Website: lowes
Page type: payment
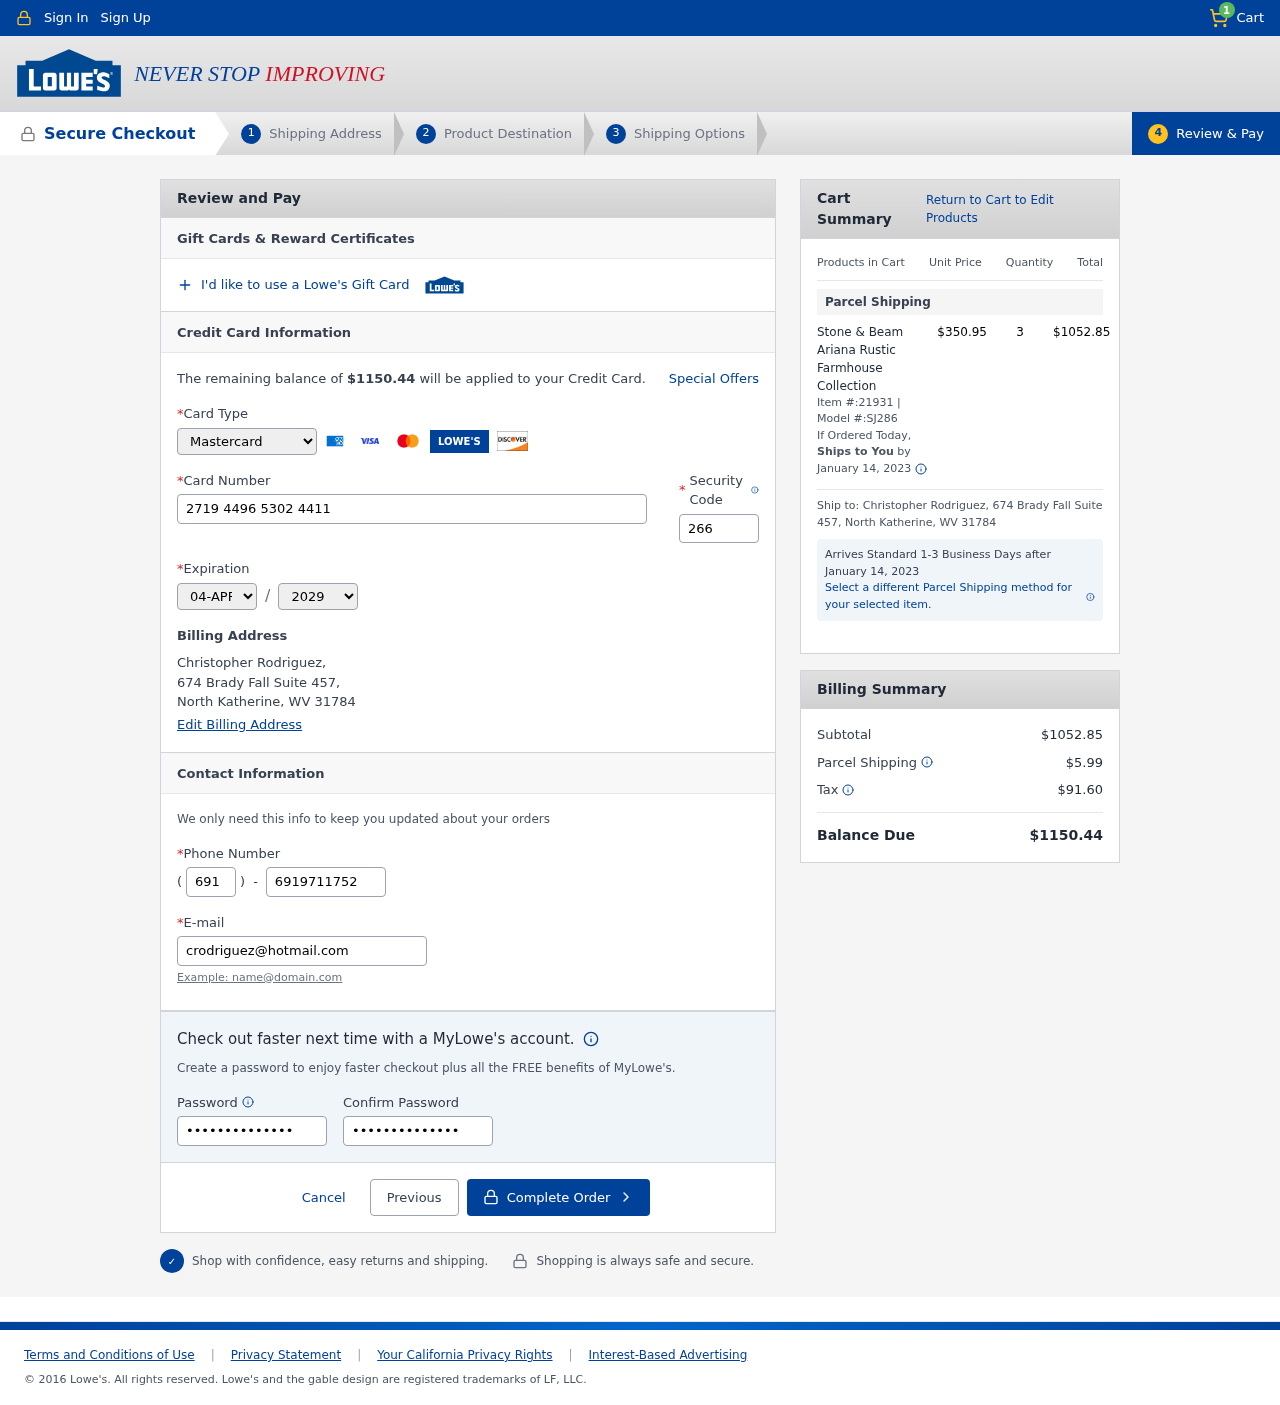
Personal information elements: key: PII_CARD_CVV
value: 266
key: PII_CARD_EXPIRY_MONTH
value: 04
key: PII_CARD_EXPIRY_YEAR
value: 29
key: PII_CARD_NUMBER
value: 2719 4496 5302 4411
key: PII_CARD_TYPE
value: Mastercard
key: PII_CITY_STATE_ZIP
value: North Katherine, WV 31784
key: PII_EMAIL
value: crodriguez@hotmail.com
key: PII_FULLNAME
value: Christopher Rodriguez,
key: PII_PHONE
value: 6919711752
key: PII_PHONE_AREA
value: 691
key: PII_STREET
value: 674 Brady Fall Suite 457
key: PII_STREET
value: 674 Brady Fall Suite 457,
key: PII_FULLNAME2
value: Christopher Rodriguez
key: PII_CITY
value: North Katherine
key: PII_STATE_ABBR
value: WV
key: PII_POSTCODE
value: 31784
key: PII_POSTCODE_FULL
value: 31784
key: PII_CITY_STATE
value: North Katherine, WV
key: PII_POSTCODE_NUMERIC
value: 31784
Product elements: key: PRODUCT1_NAME
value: Stone & Beam Ariana Rustic Farmhouse Collection
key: PRODUCT1_PRICE
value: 350.95
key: PRODUCT1_QUANTITY
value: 3
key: PRODUCT1_ITEM
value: Item #:21931
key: PRODUCT1_MODEL
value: Model #:SJ286
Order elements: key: ORDER_NUM_ITEMS
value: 1
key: ORDER_TOTAL
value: $1150.44
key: ORDER_SHIPPING_DATE
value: January 14, 2023
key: ORDER_SUBTOTAL
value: $1052.85
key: ORDER_SHIPPING_DATE2
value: January 14, 2023
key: ORDER_SHIPPING_COST
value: $5.99
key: ORDER_TAX
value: $91.60